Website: crate-barrel
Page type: billing-address
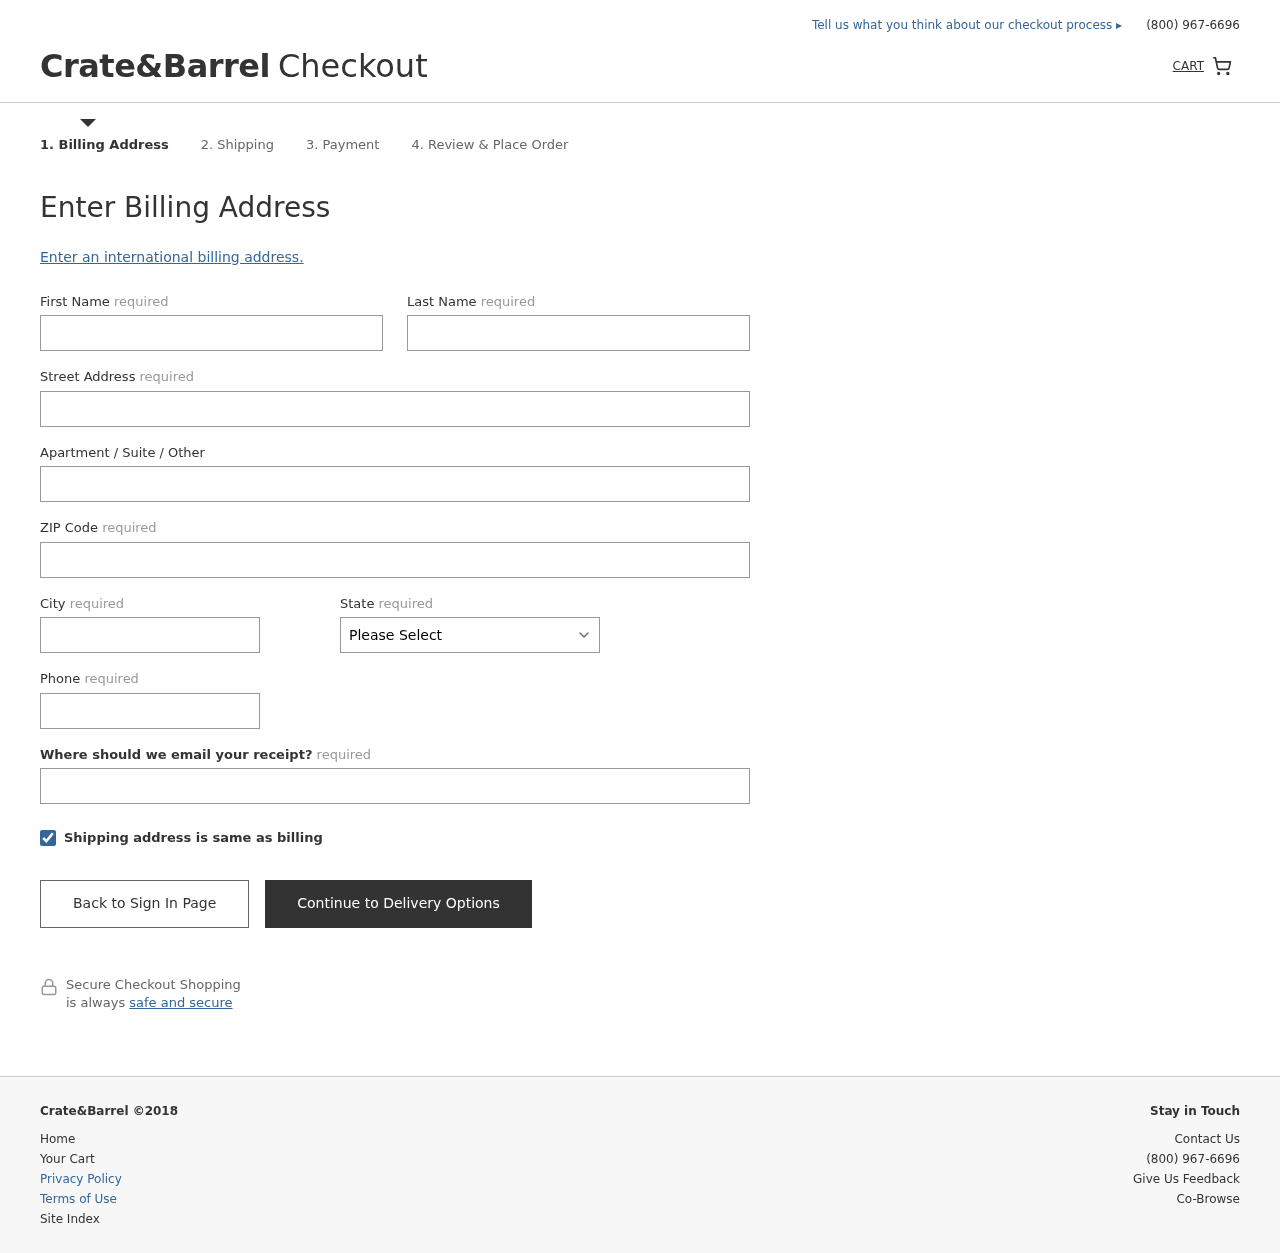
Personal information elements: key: PII_STATE
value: Idaho
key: PII_FIRSTNAME
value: Kristina
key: PII_LASTNAME
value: Welch
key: PII_STREET
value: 74862 Victoria Turnpike Suite 203
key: PII_POSTCODE
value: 90034
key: PII_CITY
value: New Sarah
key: PII_PHONE
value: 6714076163
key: PII_EMAIL
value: kwelch@gmail.com